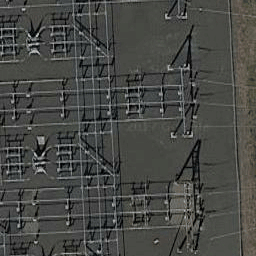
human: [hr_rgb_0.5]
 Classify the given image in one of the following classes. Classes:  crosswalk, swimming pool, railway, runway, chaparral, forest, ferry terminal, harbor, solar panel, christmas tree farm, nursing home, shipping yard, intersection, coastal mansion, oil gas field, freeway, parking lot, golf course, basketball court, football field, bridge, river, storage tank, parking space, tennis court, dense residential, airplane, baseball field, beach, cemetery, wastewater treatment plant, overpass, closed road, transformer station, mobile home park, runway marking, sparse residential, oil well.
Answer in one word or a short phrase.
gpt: transformer station